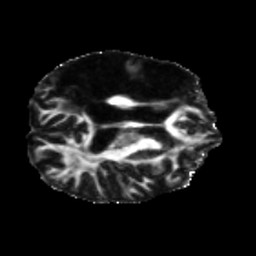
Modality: FA
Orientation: axial
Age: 49
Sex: male
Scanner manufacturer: siemens
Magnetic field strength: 3 T
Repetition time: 5.25 s
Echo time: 0.08 s